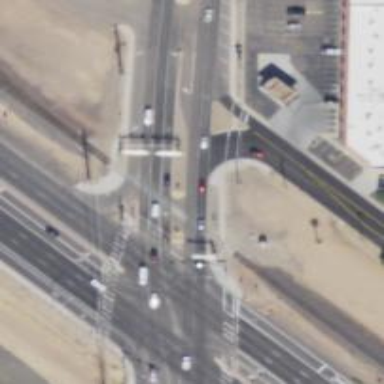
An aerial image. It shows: Marked crossing on the road.